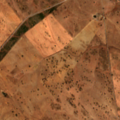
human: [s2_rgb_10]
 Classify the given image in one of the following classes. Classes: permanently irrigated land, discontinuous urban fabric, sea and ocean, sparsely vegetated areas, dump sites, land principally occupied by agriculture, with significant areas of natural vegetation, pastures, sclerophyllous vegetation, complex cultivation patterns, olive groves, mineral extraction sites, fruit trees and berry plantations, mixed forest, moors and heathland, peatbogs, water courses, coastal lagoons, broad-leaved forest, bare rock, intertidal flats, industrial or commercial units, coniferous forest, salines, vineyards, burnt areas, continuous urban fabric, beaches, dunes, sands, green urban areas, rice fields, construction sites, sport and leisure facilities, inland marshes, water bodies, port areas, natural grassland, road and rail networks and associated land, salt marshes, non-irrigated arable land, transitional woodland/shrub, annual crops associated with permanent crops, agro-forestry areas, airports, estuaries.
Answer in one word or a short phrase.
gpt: non-irrigated arable land, pastures, agro-forestry areas, transitional woodland/shrub